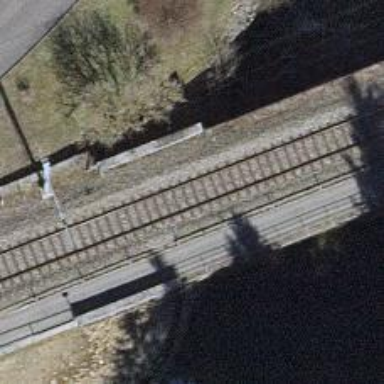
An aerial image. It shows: Bridge with electrified rail tracks and contact line.